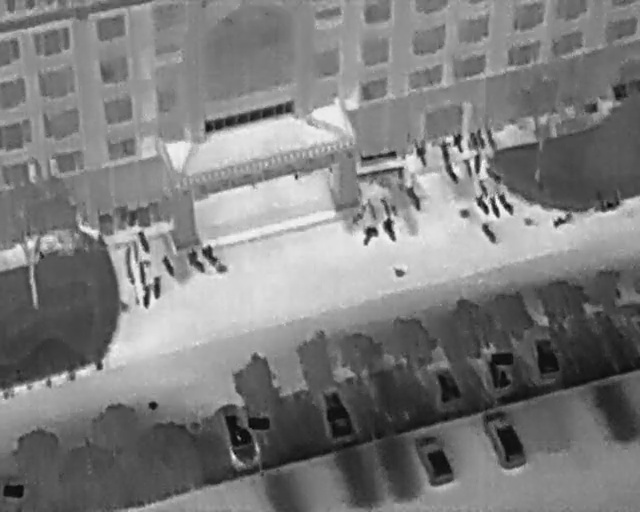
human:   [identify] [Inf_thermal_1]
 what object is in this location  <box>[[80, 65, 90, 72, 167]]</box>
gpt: <ref>1 medium car at the right</ref>